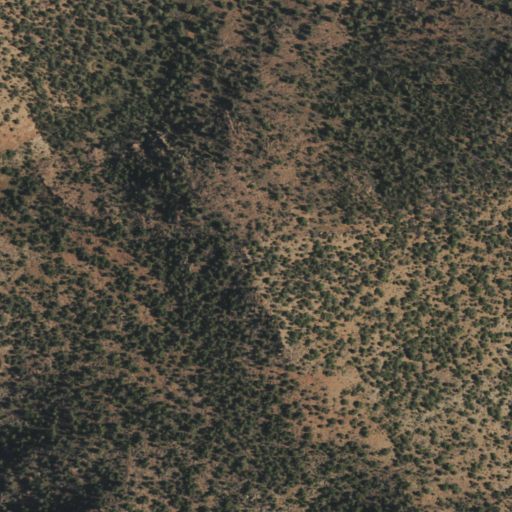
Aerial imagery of mountain in Nevada named Horsethief Mountain containing only evergreen forest